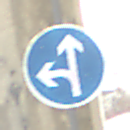
Verkehrszeichen: VorgeschriebeneFahrtrichtungGeradeausOderLinks
Umgebung: Roofed, Suburban
Tageszeit: MorningAfternoon
Wetter: PartlyCloudy
Licht: Natural
Jahreszeit: Winter
Kontrast: LowContrast